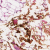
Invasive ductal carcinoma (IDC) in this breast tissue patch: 0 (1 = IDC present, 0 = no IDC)